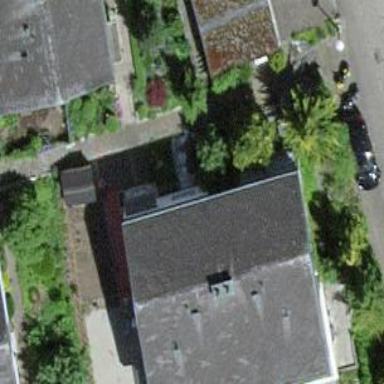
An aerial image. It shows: Semidetached house.